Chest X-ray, PA view. Patient: 50 years old, sex M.
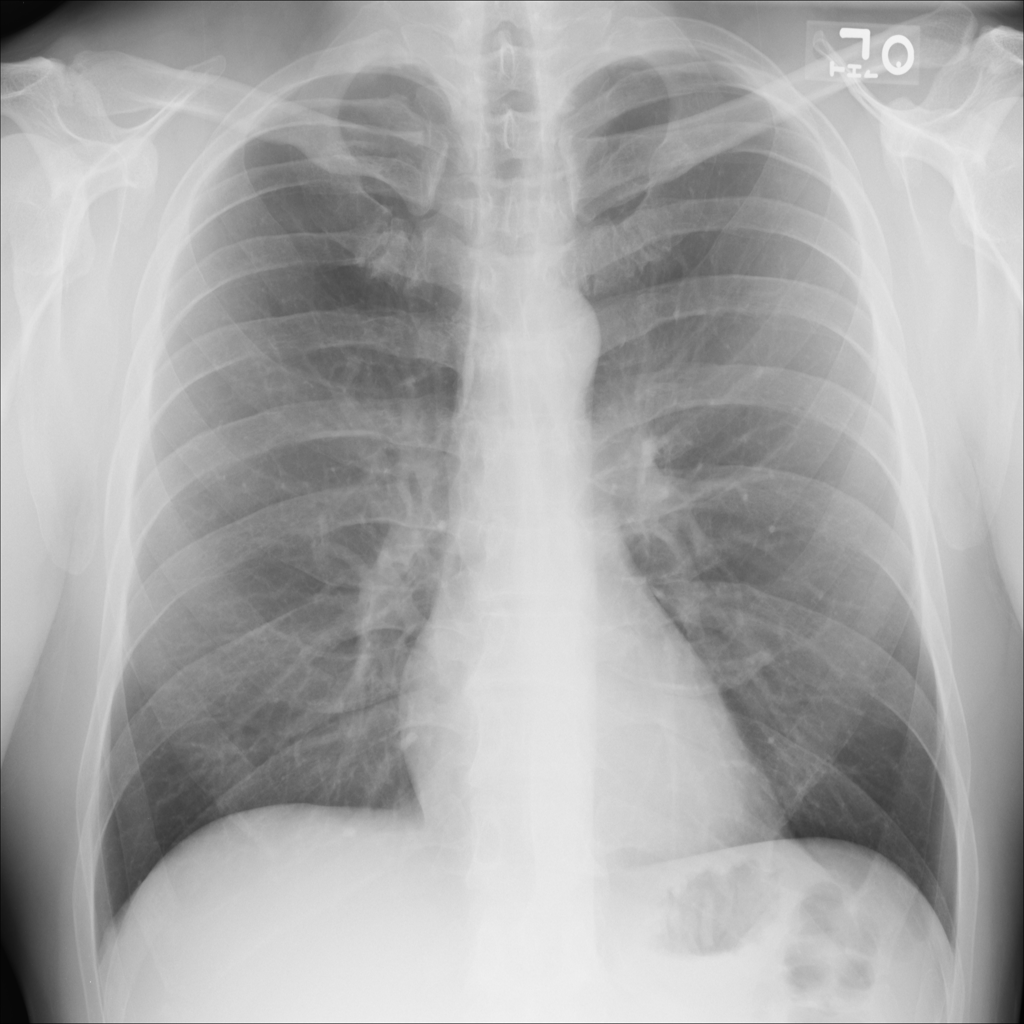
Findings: No Finding